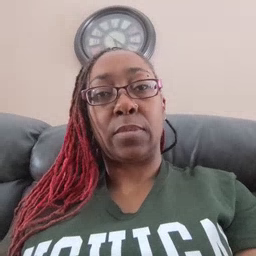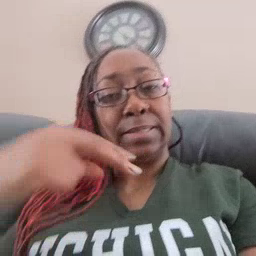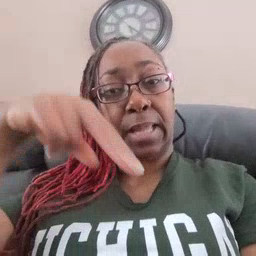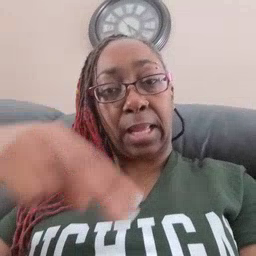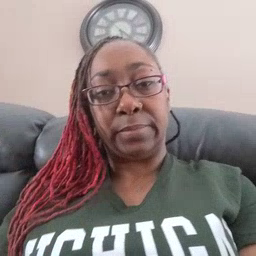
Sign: dance